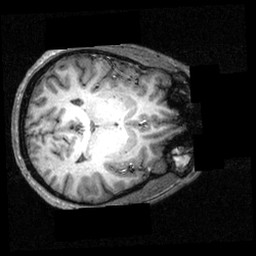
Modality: T1w
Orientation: axial
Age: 21
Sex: male
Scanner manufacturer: siemens
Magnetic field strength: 3.951 T
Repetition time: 1.5 s
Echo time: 0.00335 s